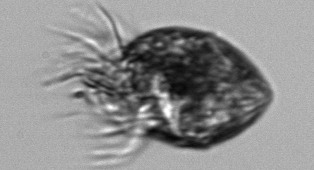
Label: Strombidium_morphotype1